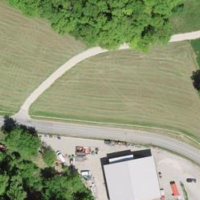
EUNIS habitat code: 25
Species observed at this site:
Cornus sanguinea